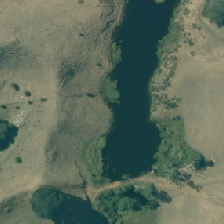
Land cover: lake_pond